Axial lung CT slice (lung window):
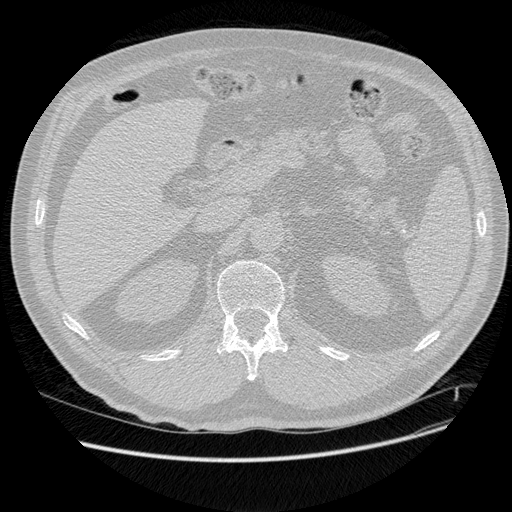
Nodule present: no